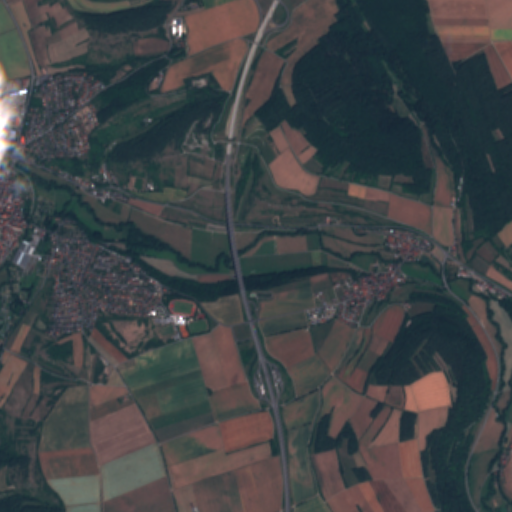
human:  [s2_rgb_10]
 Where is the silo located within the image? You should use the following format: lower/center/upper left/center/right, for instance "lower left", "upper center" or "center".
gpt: The silo is located in the center left of the image.
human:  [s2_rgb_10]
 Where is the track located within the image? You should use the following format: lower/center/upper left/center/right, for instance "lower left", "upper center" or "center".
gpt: The track is located in the center left of the image.
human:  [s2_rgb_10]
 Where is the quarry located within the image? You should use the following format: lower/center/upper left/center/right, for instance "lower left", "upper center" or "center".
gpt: There is no quarry in the image.